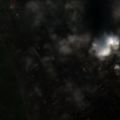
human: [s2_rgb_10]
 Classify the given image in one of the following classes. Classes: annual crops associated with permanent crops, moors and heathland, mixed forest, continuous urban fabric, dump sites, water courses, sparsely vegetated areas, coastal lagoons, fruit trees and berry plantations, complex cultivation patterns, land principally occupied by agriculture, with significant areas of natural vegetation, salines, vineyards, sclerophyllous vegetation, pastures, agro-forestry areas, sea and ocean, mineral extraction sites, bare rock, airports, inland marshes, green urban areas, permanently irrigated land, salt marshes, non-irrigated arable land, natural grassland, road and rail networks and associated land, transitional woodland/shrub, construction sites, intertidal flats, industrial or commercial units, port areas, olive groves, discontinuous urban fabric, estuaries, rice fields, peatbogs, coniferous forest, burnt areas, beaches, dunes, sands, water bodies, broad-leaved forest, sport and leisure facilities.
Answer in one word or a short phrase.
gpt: discontinuous urban fabric, industrial or commercial units, pastures, complex cultivation patterns, transitional woodland/shrub